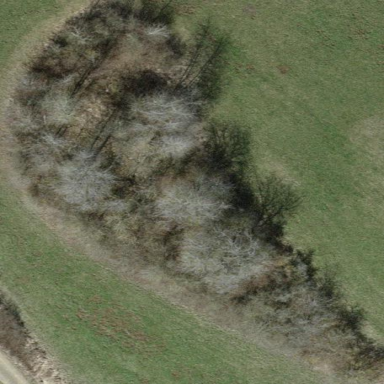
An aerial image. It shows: Patch of scrub vegetation.